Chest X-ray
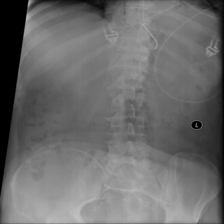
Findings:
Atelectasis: negative
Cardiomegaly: negative
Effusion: negative
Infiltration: negative
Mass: negative
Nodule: negative
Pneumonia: negative
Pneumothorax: negative
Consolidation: negative
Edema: negative
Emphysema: negative
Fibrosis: negative
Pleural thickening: negative
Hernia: negative